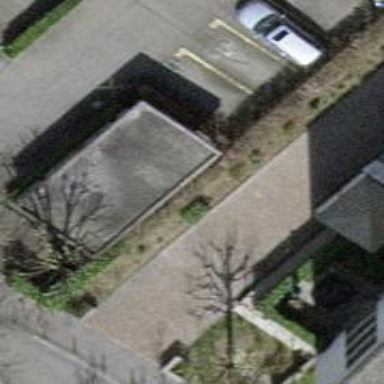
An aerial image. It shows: View of roof of building.